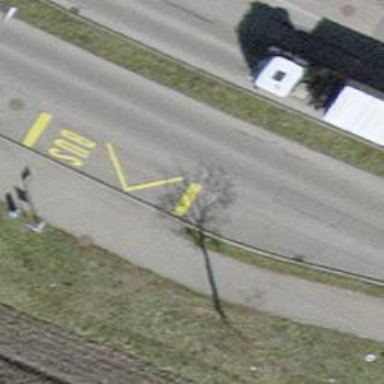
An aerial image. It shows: Platform for public transport. The platform is located by the road.